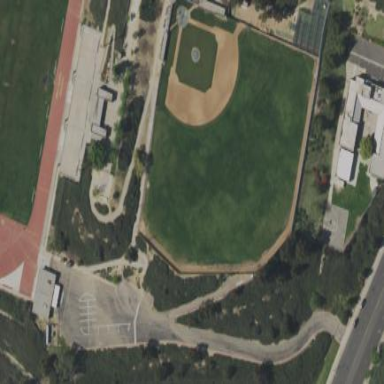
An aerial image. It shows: Baseball pitch for leisure land activities.